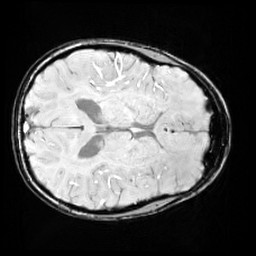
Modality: SWI
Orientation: axial
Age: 10
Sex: female
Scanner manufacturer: siemens
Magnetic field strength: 3 T
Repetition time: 0.027 s
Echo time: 0.02 s